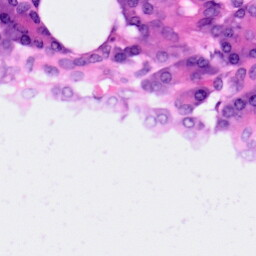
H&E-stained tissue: Pancreatic